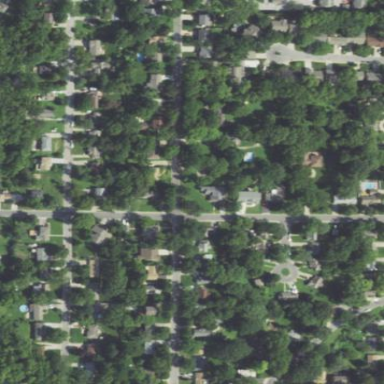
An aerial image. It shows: Residential area composed of single-family homes.